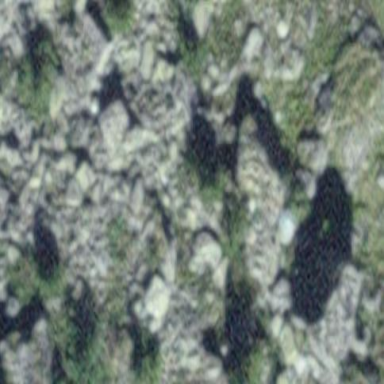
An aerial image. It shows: Landscape of bare rock.